Interaction volume radius: 5 \u00c5
Interaction volume height: 30 \u00c5
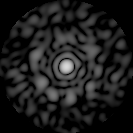
Disorder parameter: 0.8283